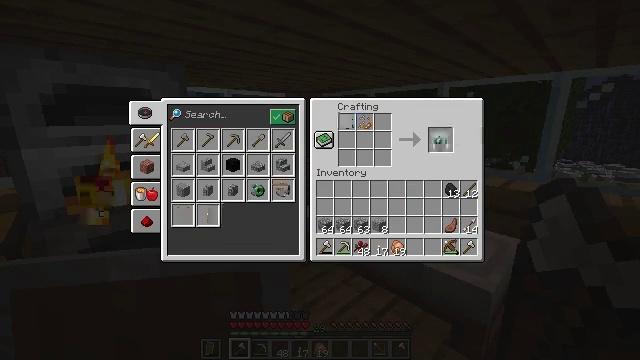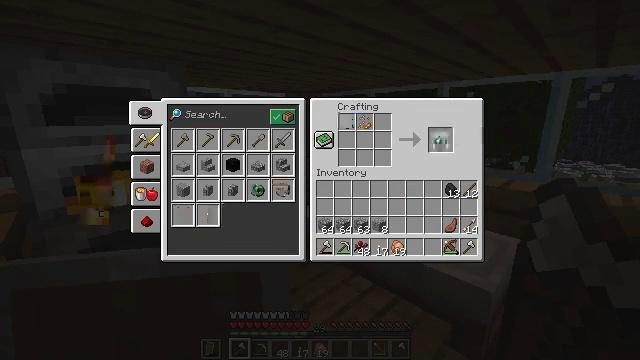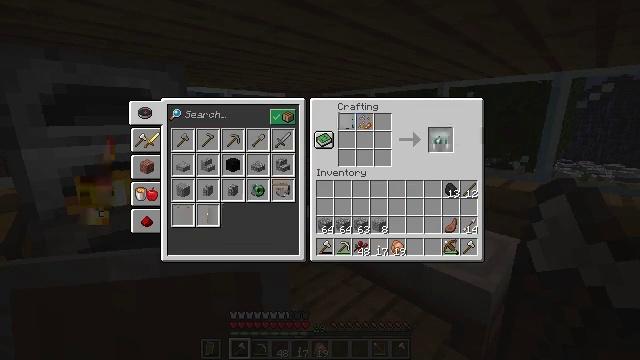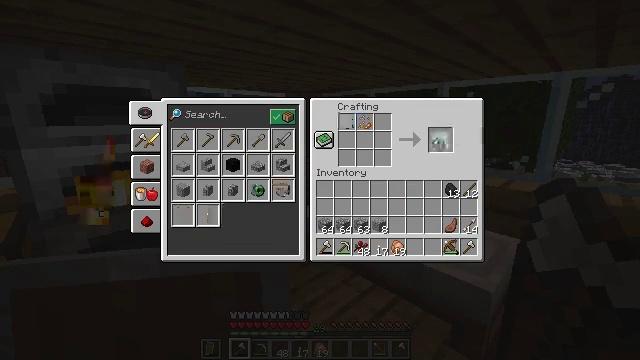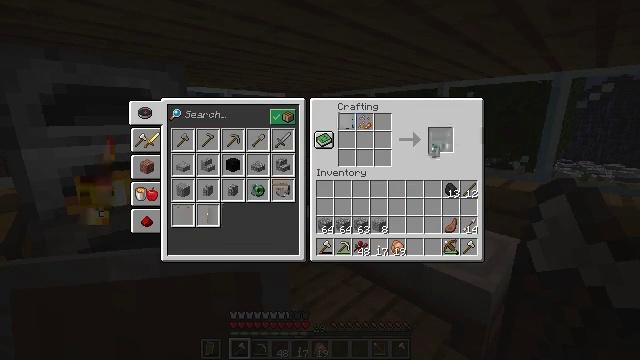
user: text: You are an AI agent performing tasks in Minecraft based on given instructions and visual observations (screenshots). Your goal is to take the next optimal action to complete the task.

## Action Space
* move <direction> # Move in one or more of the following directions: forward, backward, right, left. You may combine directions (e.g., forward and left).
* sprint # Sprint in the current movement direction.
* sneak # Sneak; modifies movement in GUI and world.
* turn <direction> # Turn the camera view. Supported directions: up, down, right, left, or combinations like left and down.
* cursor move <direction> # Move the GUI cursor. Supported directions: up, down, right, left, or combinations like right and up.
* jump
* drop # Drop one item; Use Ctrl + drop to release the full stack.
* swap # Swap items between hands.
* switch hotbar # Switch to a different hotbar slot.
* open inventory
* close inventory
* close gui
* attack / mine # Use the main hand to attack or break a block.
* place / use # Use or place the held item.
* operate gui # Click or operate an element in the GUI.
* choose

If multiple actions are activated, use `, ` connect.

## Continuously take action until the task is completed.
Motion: motion action
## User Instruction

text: Get an ender eye by combining ender pearl and blaze powder in the crafting table.
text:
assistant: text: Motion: operate gui
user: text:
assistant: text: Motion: operate gui
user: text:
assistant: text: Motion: no_op
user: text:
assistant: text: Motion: cursor move down
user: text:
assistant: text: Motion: no_op